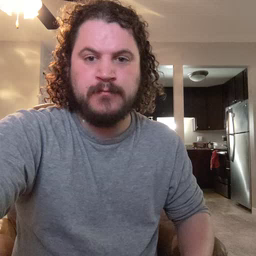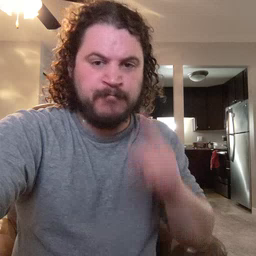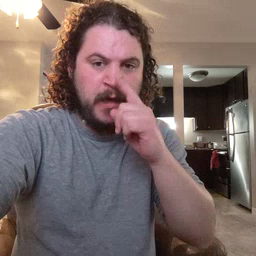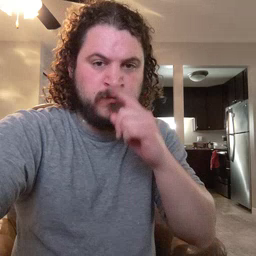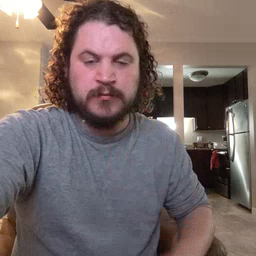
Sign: mouse